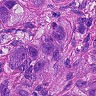
Metastatic tissue present: yes